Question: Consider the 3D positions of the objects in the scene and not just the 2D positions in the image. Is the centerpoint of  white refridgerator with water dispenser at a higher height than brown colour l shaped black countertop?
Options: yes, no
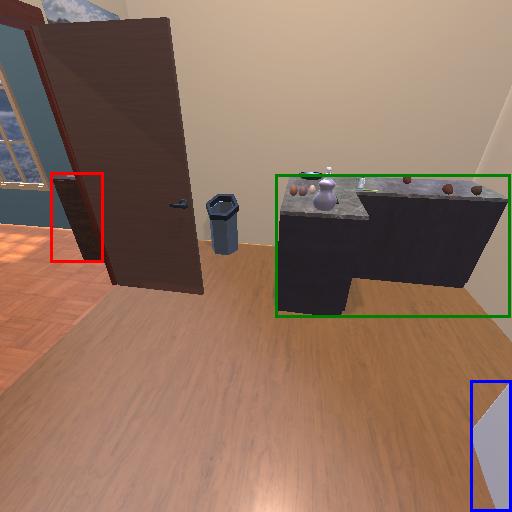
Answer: yes